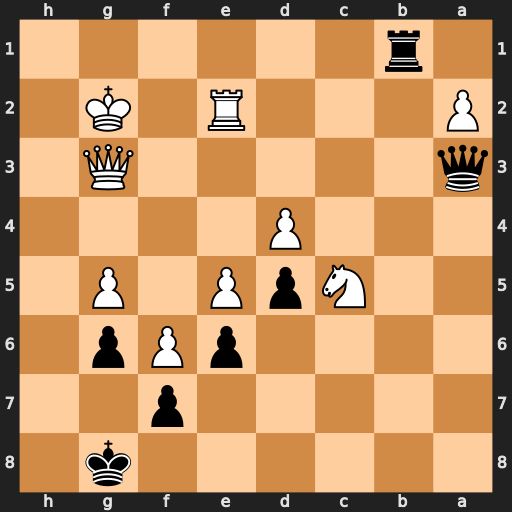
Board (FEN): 6k1/5p2/4pPp1/2NpP1P1/3P4/q5Q1/P3R1K1/1r6
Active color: b
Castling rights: -
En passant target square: -
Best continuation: Rg1+ Kxg1 Qxg3+